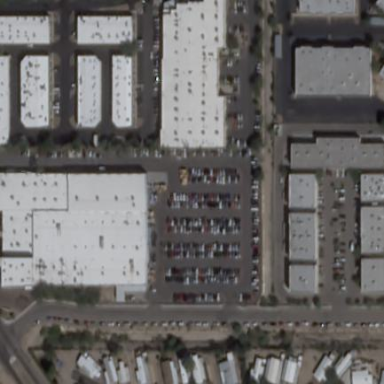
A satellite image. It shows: Parking area with surface.